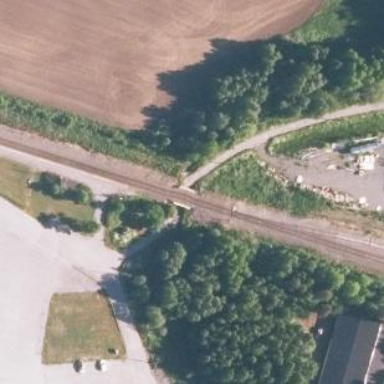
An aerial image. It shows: Bridge over continuous rail track of class B1.